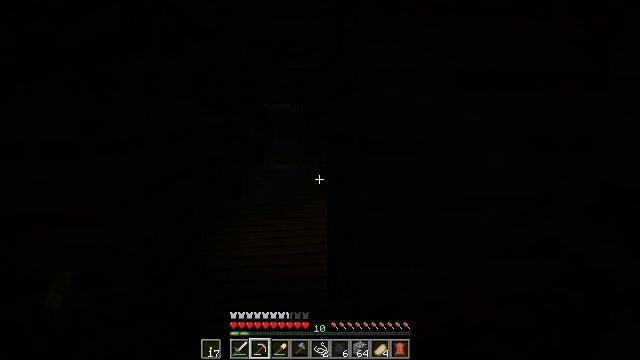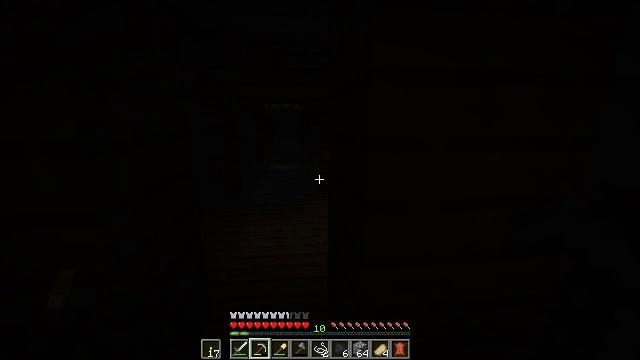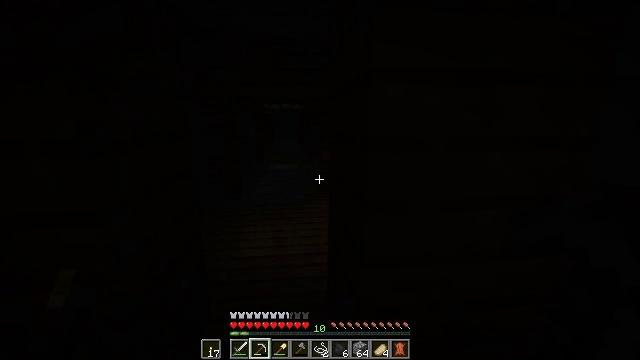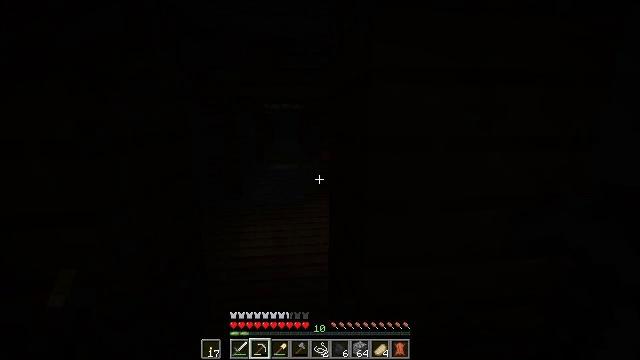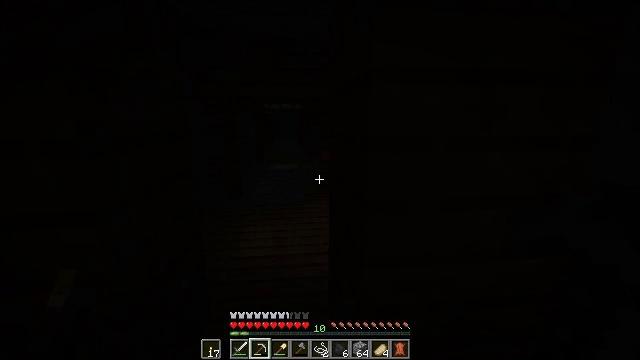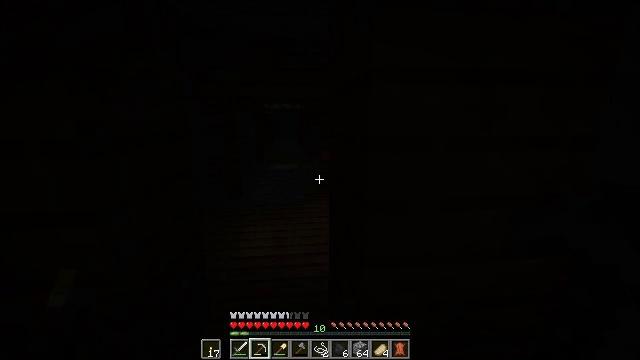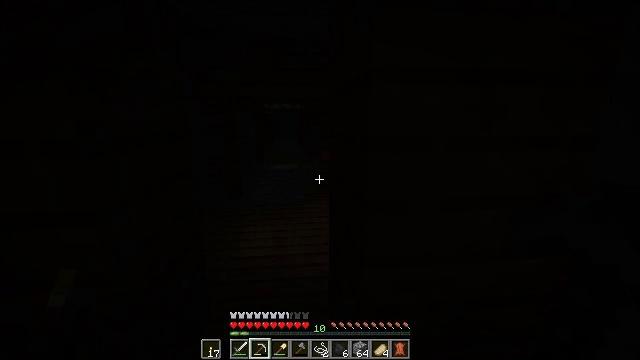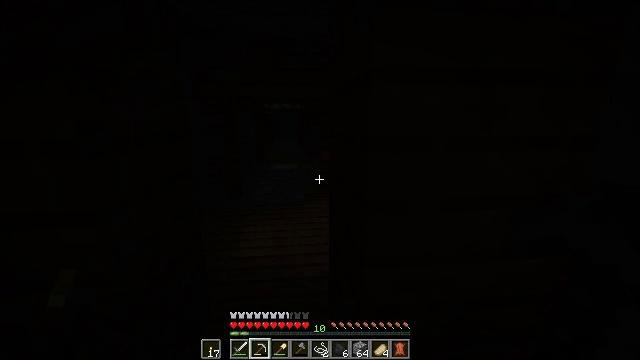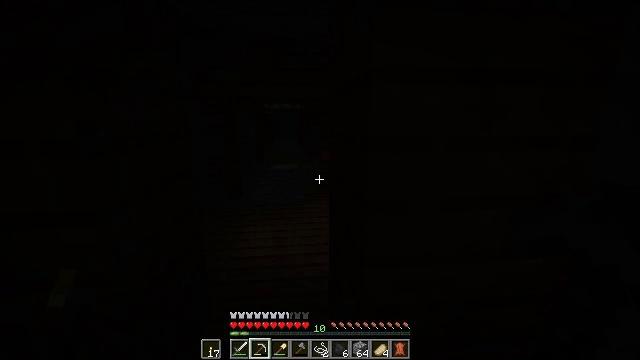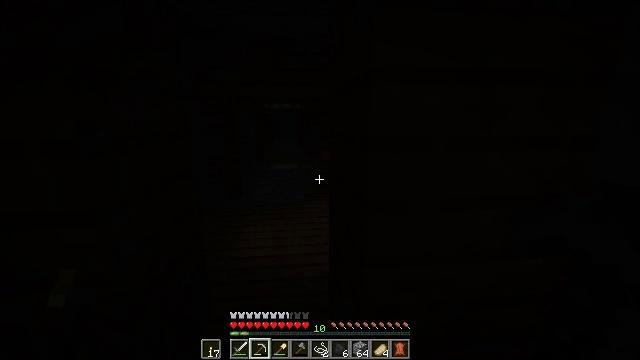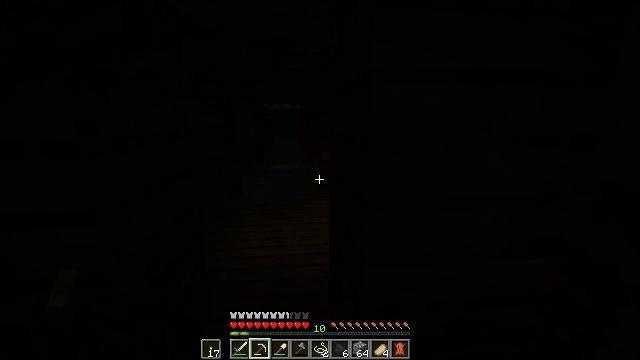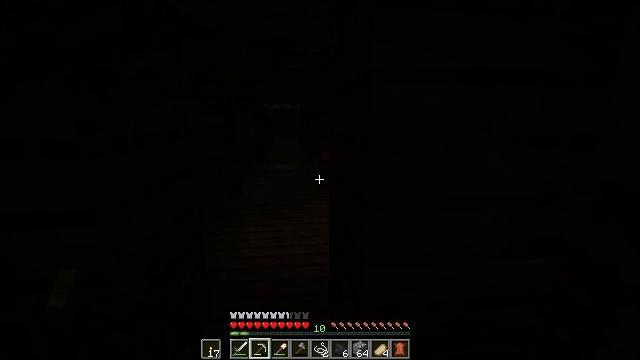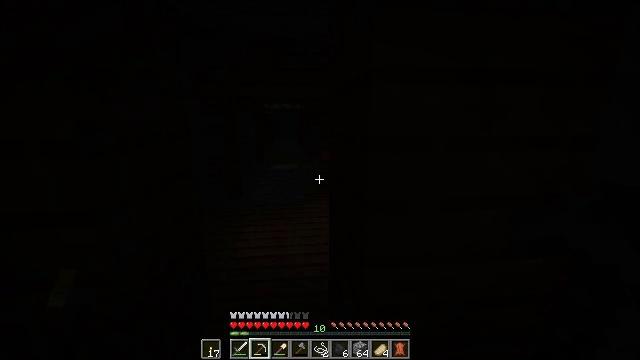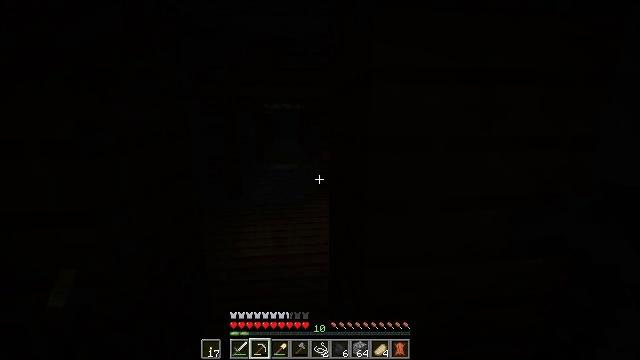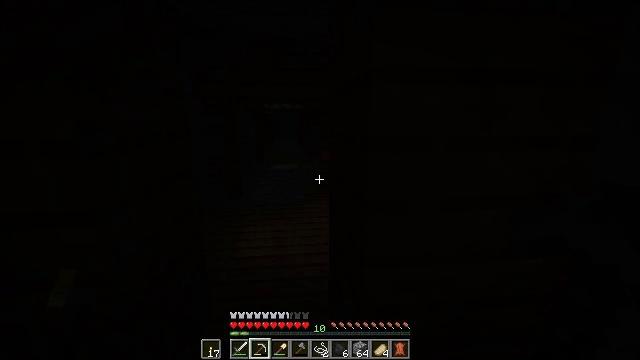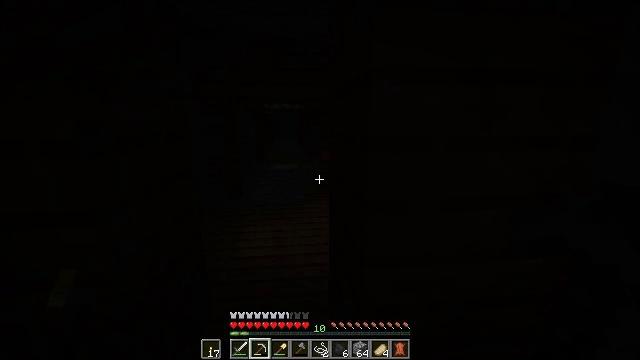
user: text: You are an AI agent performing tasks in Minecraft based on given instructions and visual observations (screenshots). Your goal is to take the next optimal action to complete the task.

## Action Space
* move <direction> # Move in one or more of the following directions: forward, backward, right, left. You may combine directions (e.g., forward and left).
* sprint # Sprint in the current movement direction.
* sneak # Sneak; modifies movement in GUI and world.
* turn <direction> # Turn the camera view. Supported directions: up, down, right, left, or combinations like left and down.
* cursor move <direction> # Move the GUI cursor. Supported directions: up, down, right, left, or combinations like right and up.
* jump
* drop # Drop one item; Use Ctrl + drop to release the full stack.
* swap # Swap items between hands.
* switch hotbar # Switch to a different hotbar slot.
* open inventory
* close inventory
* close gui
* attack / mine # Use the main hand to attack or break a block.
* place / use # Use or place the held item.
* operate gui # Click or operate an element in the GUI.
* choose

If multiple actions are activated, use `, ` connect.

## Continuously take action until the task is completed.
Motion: motion action
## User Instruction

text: Drop an iron pickaxe.
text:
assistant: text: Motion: no_op
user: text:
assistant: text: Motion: no_op
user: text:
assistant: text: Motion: no_op
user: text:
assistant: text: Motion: no_op
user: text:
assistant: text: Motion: no_op
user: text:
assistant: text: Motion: no_op
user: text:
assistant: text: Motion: no_op
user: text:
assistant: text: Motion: no_op
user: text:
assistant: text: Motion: no_op
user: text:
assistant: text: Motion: no_op
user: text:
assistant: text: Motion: no_op
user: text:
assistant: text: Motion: no_op
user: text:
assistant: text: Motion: no_op
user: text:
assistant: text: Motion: no_op
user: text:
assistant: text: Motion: no_op
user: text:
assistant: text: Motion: no_op
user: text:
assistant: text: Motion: no_op
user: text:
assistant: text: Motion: no_op
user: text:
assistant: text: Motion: no_op
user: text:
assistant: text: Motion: no_op
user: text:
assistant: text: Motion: turn left and down
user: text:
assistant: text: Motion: turn left
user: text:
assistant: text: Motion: no_op
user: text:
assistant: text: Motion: no_op
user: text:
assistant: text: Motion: drop
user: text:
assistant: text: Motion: drop
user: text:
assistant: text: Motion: drop
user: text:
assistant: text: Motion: drop
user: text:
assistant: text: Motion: drop
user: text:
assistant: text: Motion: drop